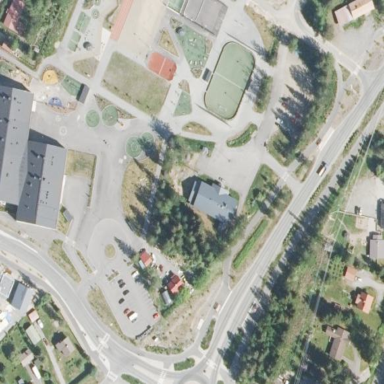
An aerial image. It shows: Kindergarten.